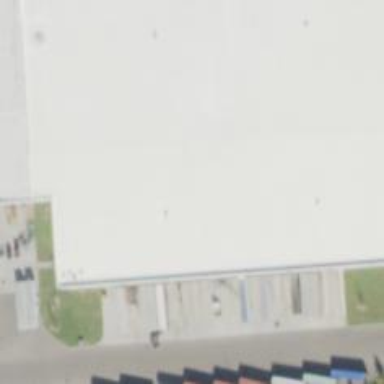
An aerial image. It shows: Building that houses furniture shop.